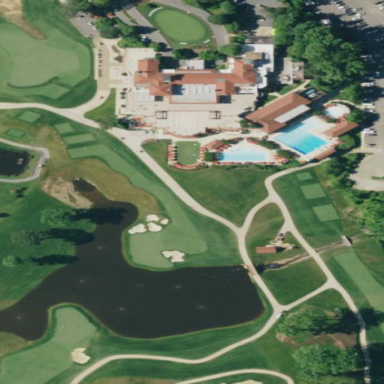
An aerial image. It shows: Scenic golf fairway.